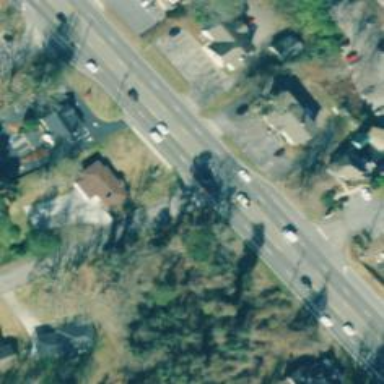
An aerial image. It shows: Trunk highway.